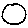
Label: circle